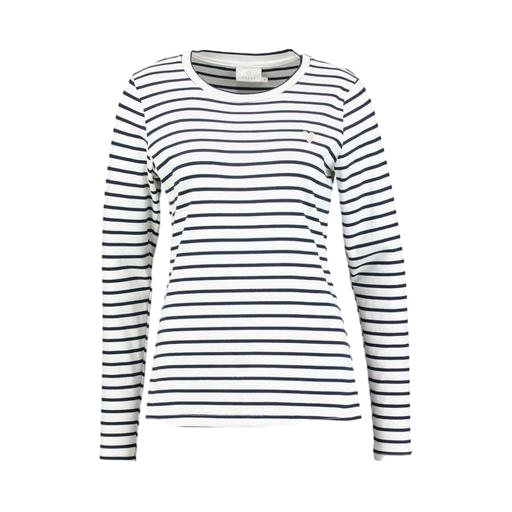
white le nautical long-sleeved top, blue women's striped long-sleeve t-shirt, white long-sleeved striped top, white background